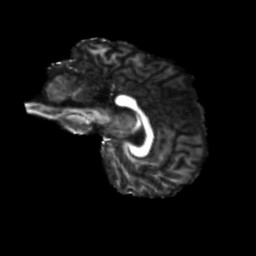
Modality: FA
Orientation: sagittal
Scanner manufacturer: siemens
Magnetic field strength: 3 T
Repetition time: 4 s
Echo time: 0.0594 s